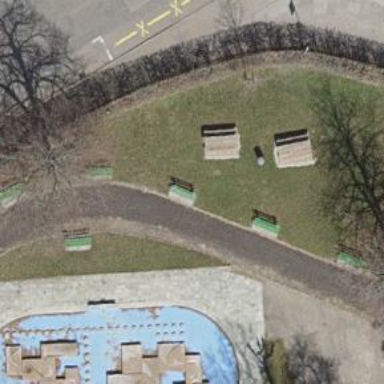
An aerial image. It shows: Picnic table located in leisure land area.